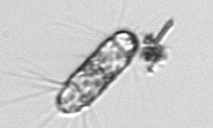
Label: Corethron_hystrix